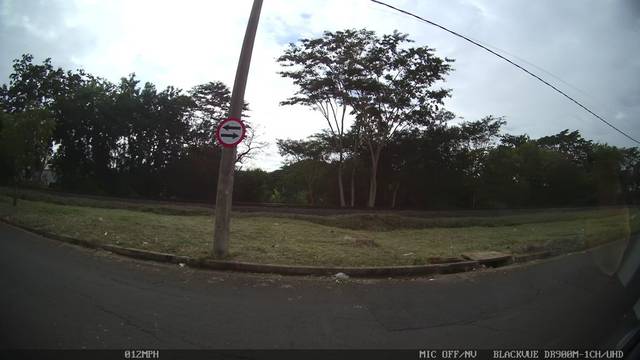
Region: Brazil
Coordinates: -20.818, -49.35